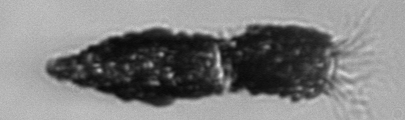
Label: Tintinnopsis